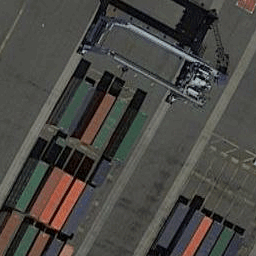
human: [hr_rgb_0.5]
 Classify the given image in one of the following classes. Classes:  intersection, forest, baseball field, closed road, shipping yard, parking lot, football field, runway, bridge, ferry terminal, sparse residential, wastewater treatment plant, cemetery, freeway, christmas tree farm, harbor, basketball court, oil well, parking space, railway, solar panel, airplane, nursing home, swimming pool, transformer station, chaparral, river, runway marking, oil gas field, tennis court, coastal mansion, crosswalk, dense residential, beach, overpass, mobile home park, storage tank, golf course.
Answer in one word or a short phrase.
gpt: shipping yard